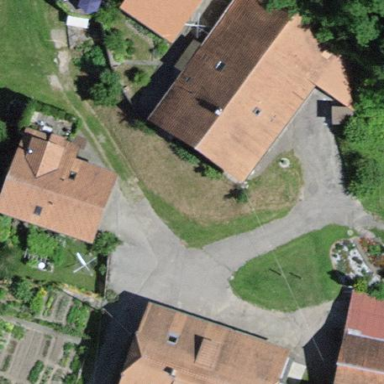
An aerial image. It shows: Farm building.